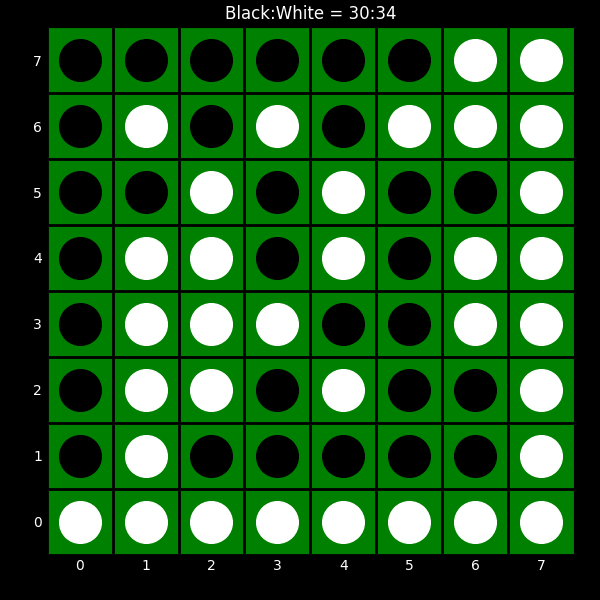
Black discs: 30
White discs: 34